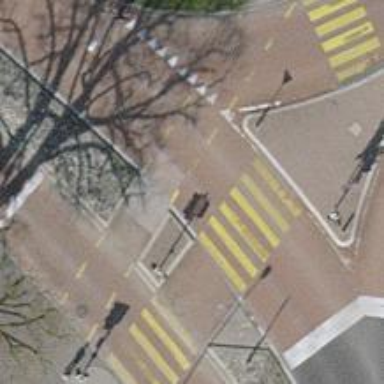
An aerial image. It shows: Crossing with zebra markings controlled by traffic signals.